Question: I would like to make the ActionBar in the support library fully transparent, however, it seems that changing the background drawable won't suffice since the backgrounds stack. If you put a semi-transparent background you end up with the default background behind it.
Does anyone know a way to remove that background?
This is what happens:

The code for the background drawable:
'''
<shape xmlns:android="http://schemas.android.com/apk/res/android"
android:shape="rectangle">
<solid android:color="#66336688"/>
</shape>
'''
As you can see, the drawable has a transparent blue that overlaps with the default gray background.
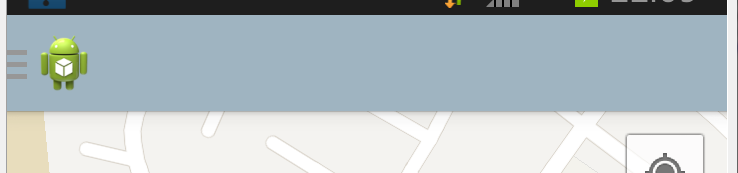
Answer: Ok, I found the solution messing around with the SDK.
It seems that it is pretty simple, you need to do 3 things:
- - Create an ActionBar style like so:'''
<!-- Application theme. -->
<style name="AppTheme" parent="Theme.AppCompat.Light">
<item name="android:actionBarStyle">@style/MyActionBar</item>
<!-- Support library compatibility -->
<item name="actionBarStyle">@style/MyActionBar</item>
</style>
<!-- ACTION BAR STYLES -->
<style name="MyActionBar" parent="@style/Widget.AppCompat.ActionBar">
<item name="android:background">@drawable/actionbar_background</item>
<item name="android:windowActionBarOverlay">true</item>
<!-- Support library compatibility -->
<item name="background">@drawable/actionbar_background</item>
<item name="windowActionBarOverlay">true</item>
</style>
'''
- Use the Window feature for ActionBar overlay using the Support method (ignore Eclipse's warning regarding API level for the constant; I used the SuppressLint annotation to remove the warning):'''
@SuppressLint("InlinedApi") @Override protected void onCreate(Bundle savedInstanceState) {
super.onCreate(savedInstanceState);
supportRequestWindowFeature(Window.FEATURE_ACTION_BAR_OVERLAY);
setContentView(R.layout.activity_home);}
'''